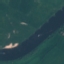
Land use / land cover class: River